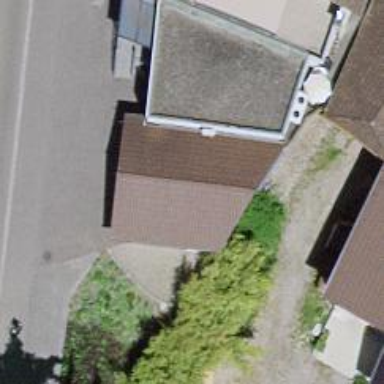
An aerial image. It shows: Garage.